Question: Below is the image, where I have text on the image. I am wondering on how the text on the Image can be changed. Actually someone else wrote the code and I am not getting. Please Help me out Friends.

And this is the code which is working on this.
'''
<div class="TabsV">
<div id="Tab0" class="TabV Selected" style="height: 86px;">
<a style="background-position: -8px -12px; padding-bottom: 70px;" href="javascript: SelectTab(0)"></a>
</div>
<div id="Tab1" class="TabV" style="height: 116px;">
<a style="background-position: -40px 0px; padding-bottom: 100px;" href="javascript: SelectTab(1)"></a>
</div>
<div class="TabVEmpty" style="height: 50px;"></div>
</div>
'''
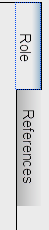
Answer: You can not! You must edit those image files in an image editor. The text from the tabs isn't coded in the html code.